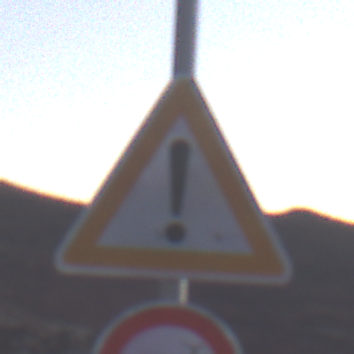
Verkehrszeichen: Gefahrenstelle
Zusatzzeichen unten: VerbotUeberholenEinspurigeFahrzeuge
Umgebung: Outdoor, Nature
Tageszeit: Dusk
Wetter: Clear
Licht: Natural
Jahreszeit: NotSpecified
Kontrast: LowContrast